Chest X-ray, PA view. Patient: 66 years old, sex M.
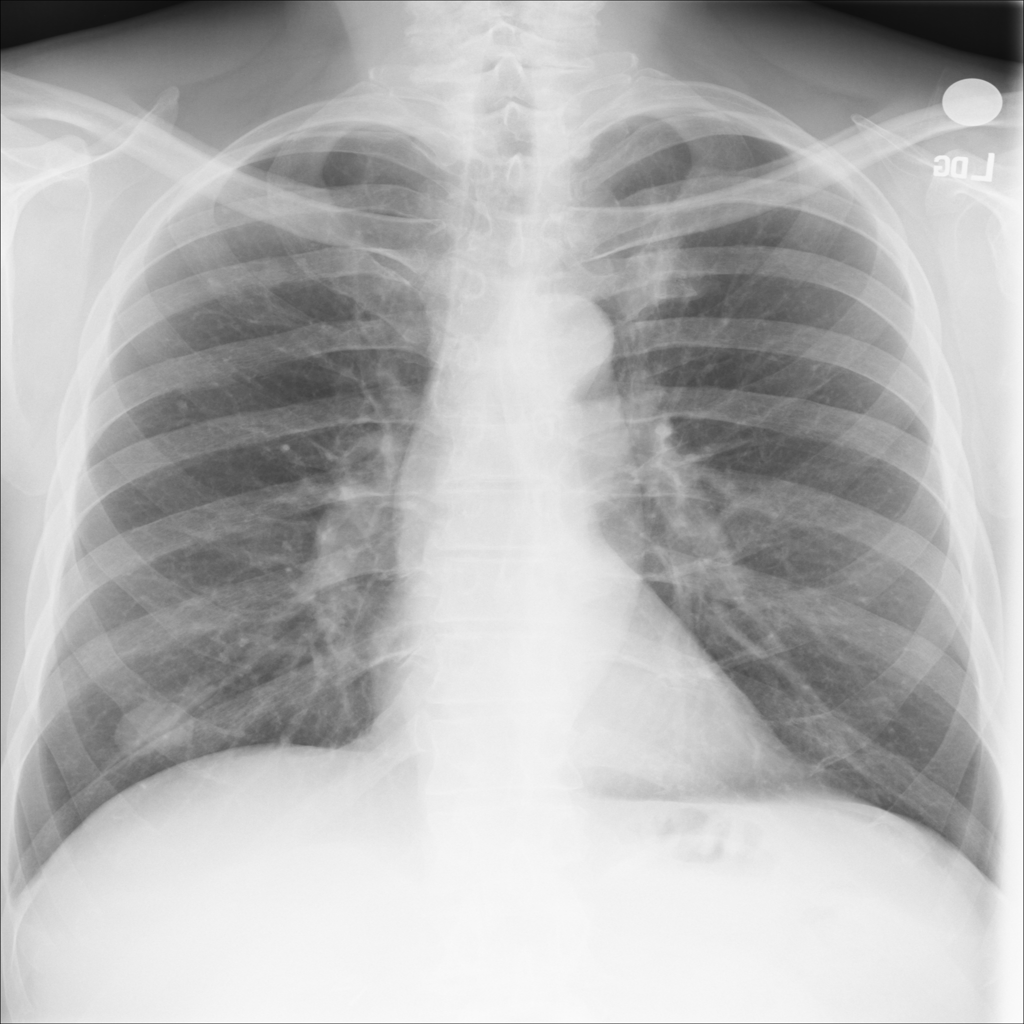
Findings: Effusion, Nodule